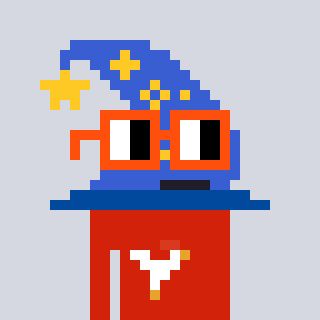
a pixel art character with square orange glasses, a wizard hat-shaped head and a red-colored body on a cool background